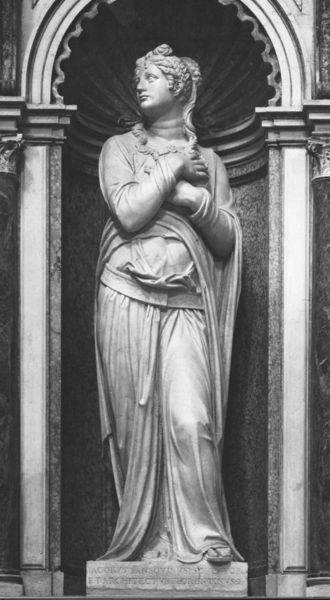
Titel: Grabmal des Dogen Francesco Venier
Künstler: Jacopo Sansovino
Standort: Venedig, S. Salvatore (EU - I - Venetien)
Schlagwörter: fuß, hand, umhang, weiß, brust, frau, frisur, geste, kleid, marmor, nase, profil, schwarz, säulen, blick, gürtel, schleier, tuch, arme, augen, falten, knoten, sockel, stehen, stein, ärmel, hals, hände, portrait, kirche, figur, gewand, haare, lange haare, mantel, stehend, locken, vornehm, rund, skulptur, statue, bein, dutt, pilaster, rundbogen, soldaten, weiblich, zopf, inschrift, bauch, knie, zehen, nische, seite, göttin, sims, verschränkt, gestus, sandale, antik, toga, venus, herz, muschel, niesche, standbild, mamor, abweisend, wallend, peplos, schützend, zurückhaltend, heillige, raumen, gewölb, gekreuz